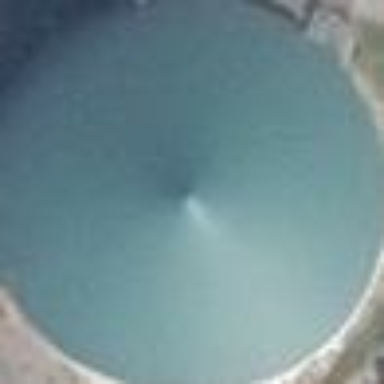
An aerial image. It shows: Storage tank that is man-made.